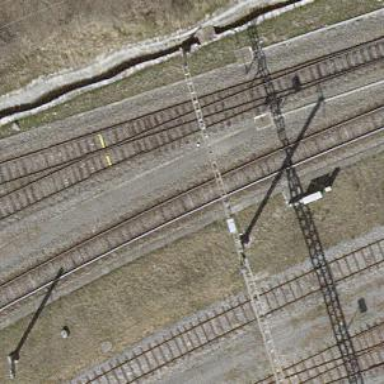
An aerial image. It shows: Railway with electrified contact lines.